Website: apple
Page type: store-pickup
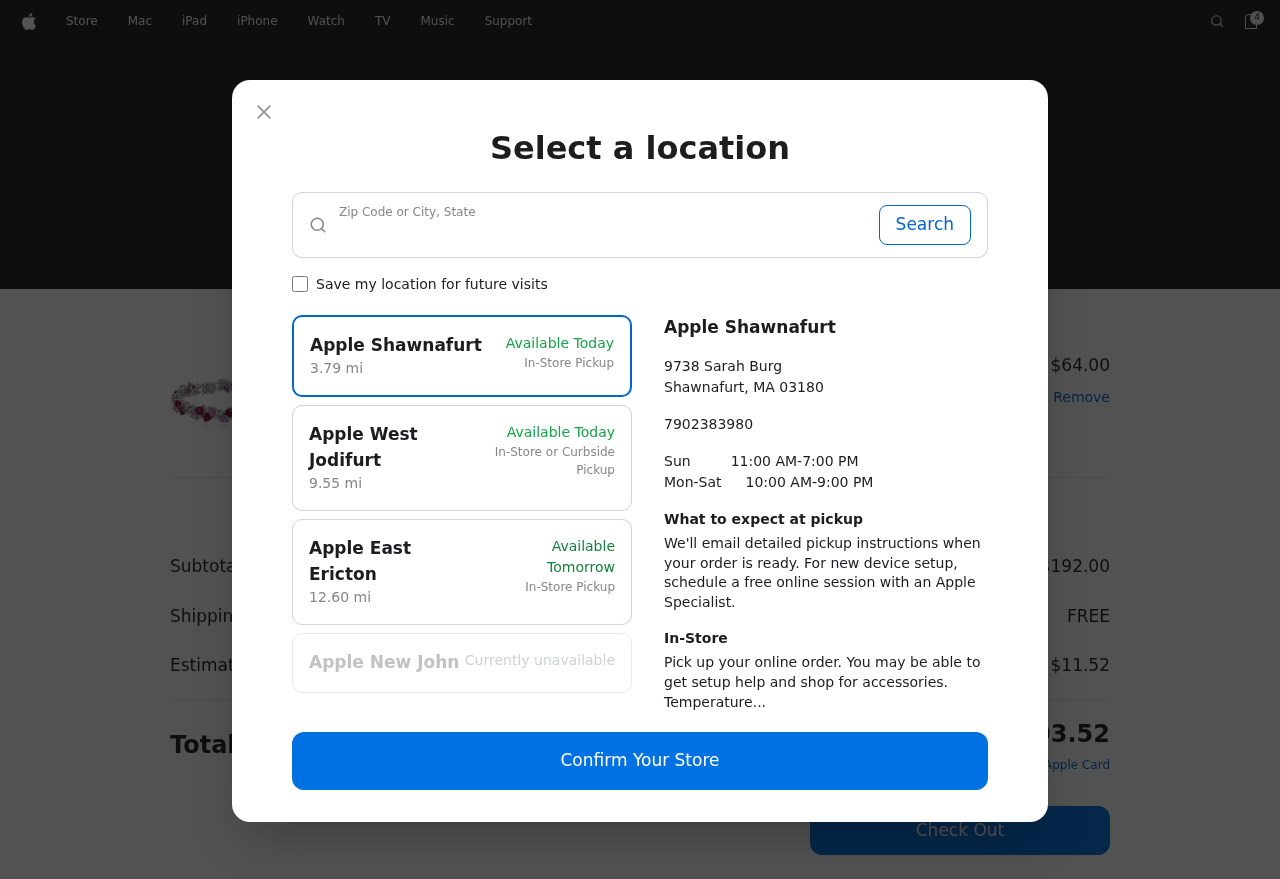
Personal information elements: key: PII_CITY_STATE
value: New Jeremiahbury, MA
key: PII_LOCATION1_CITY
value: Apple Shawnafurt
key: PII_LOCATION1_CITY_STATE_ZIP
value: Shawnafurt, MA 03180
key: PII_LOCATION1_STREET
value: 9738 Sarah Burg
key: PII_LOCATION2_CITY
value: Apple West Jodifurt
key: PII_LOCATION3_CITY
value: Apple East Ericton
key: PII_LOCATION4_CITY
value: Apple New John
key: PII_PHONE
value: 7902383980
Product elements: key: PRODUCT1_NAME
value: Sterling Silver Created Ruby, Pink Sapphire, and White Sapphire Bracelet, 7.25"
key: PRODUCT1_PRICE
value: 64
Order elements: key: ORDER_NUM_ITEMS
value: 4
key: ORDER_TOTAL
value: $203.52
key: ORDER_SUBTOTAL
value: $192.00
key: ORDER_SHIPPING_COST
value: FREE
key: ORDER_TAX
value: $11.52
Search elements: key: SEARCH_CITY_STATE
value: New Jeremiahbury, MA